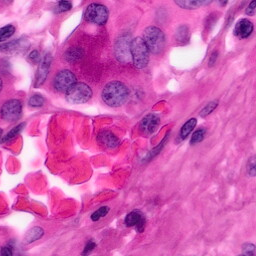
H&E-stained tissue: Pancreatic